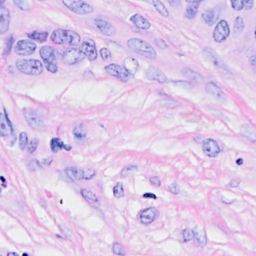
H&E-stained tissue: Breast